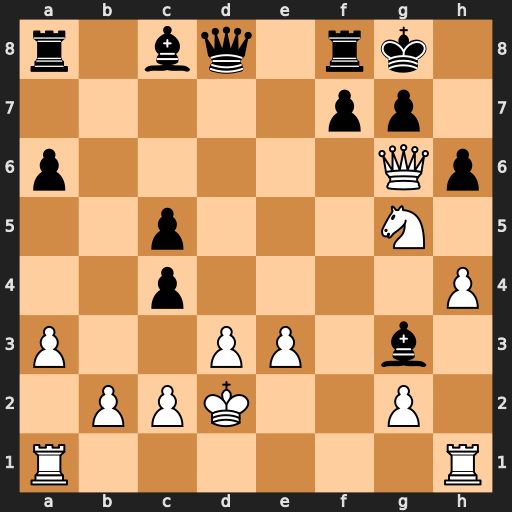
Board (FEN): r1bq1rk1/5pp1/p5Qp/2p3N1/2p4P/P2PP1b1/1PPK2P1/R6R
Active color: w
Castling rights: -
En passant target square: -
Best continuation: Qh7#